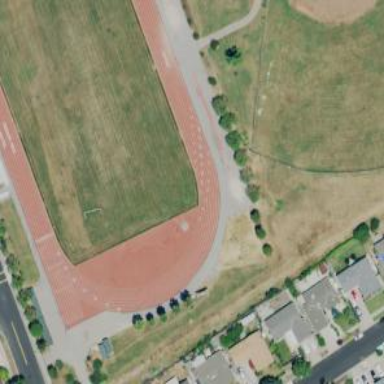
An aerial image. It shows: Track located within leisure land area.